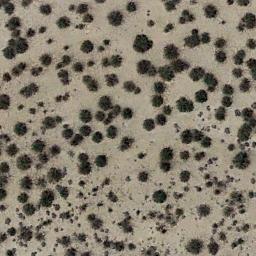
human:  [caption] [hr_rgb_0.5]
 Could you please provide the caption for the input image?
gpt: Some disconnected green chaparrals grow in the desert .

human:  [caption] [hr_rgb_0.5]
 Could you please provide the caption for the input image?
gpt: Chaparral is evenly and densely distributed on the sand .

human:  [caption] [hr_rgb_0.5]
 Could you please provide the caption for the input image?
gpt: The chaparral is consist of sparse bushes in the bare land .

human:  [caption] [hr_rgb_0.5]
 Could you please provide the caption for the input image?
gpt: There are clusters of lush trees in the desert .

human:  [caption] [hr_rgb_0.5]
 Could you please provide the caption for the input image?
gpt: The plants above are larger in the chaparral .